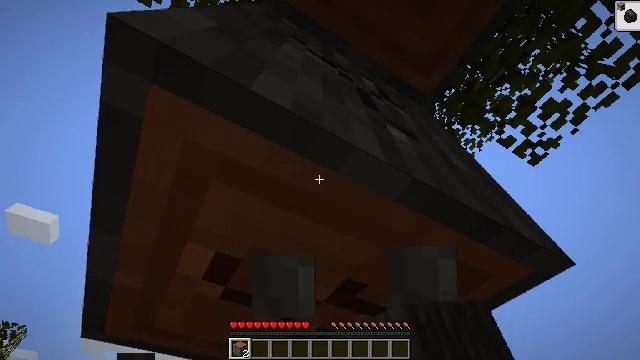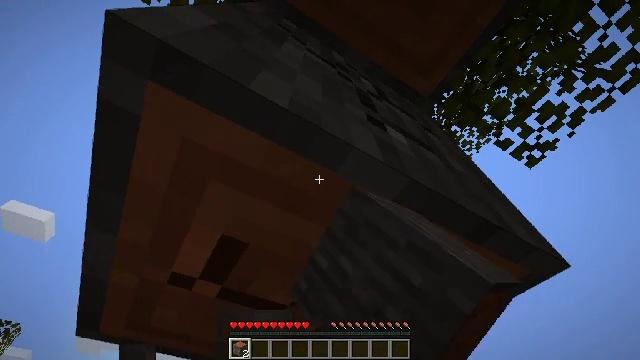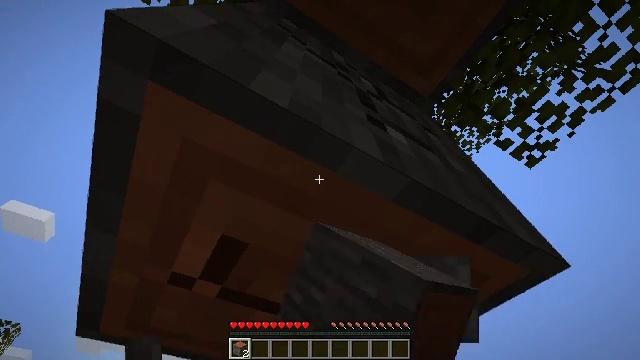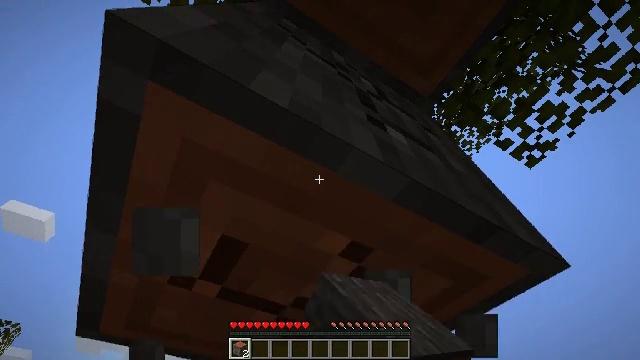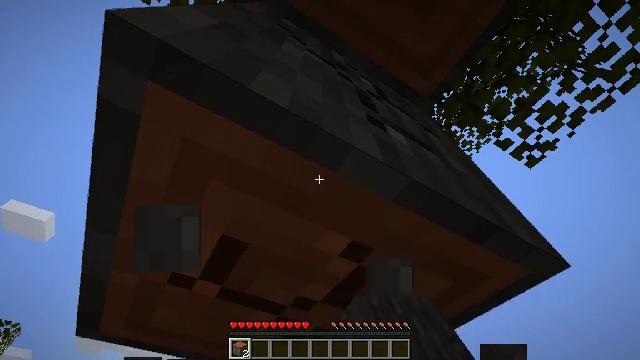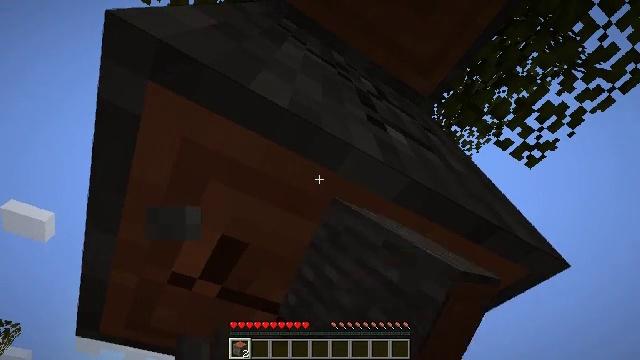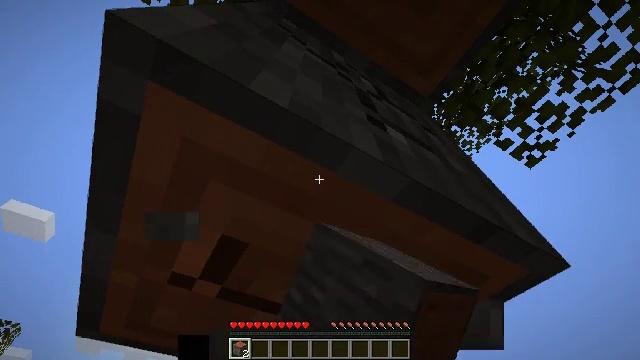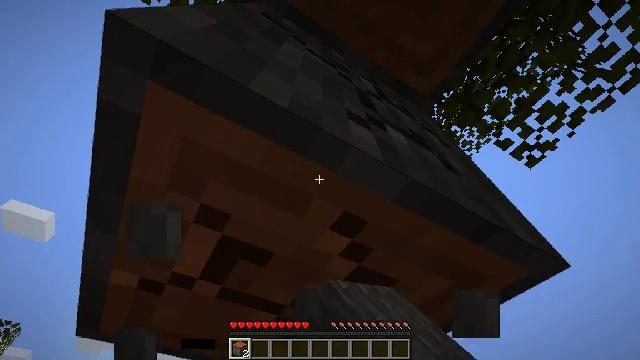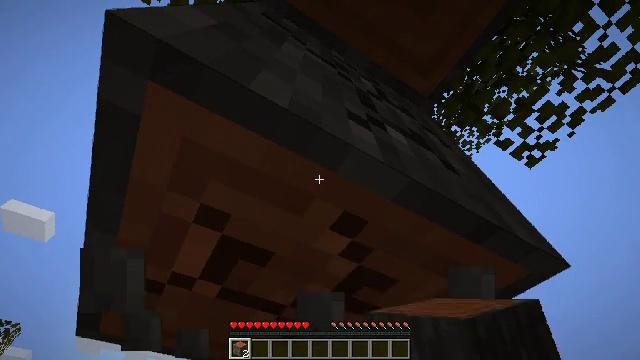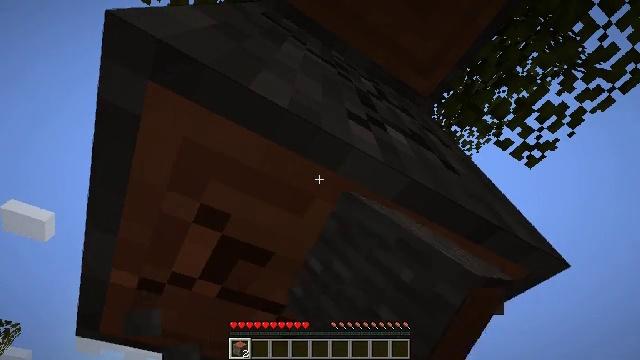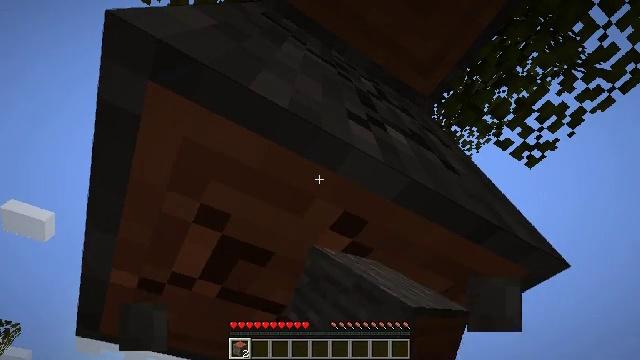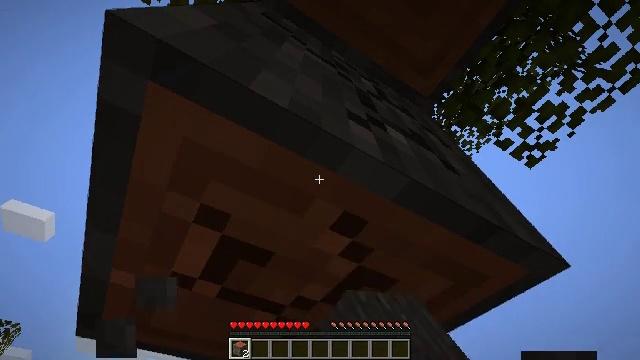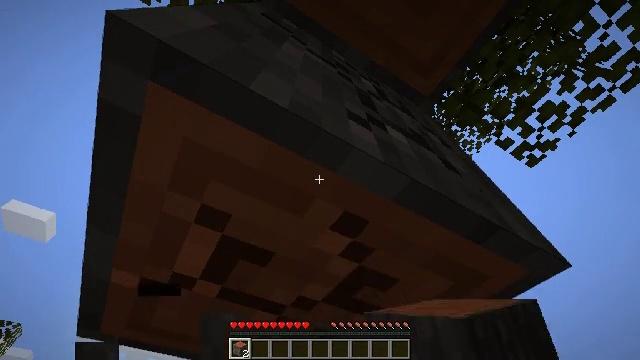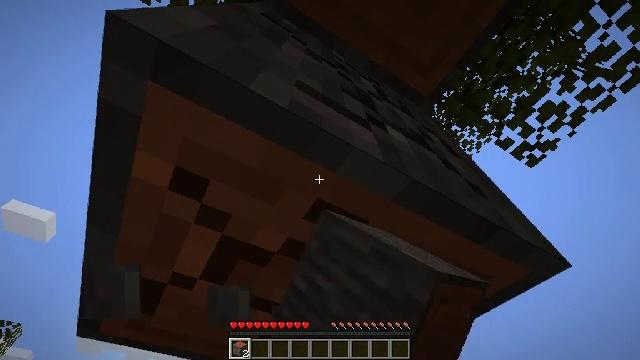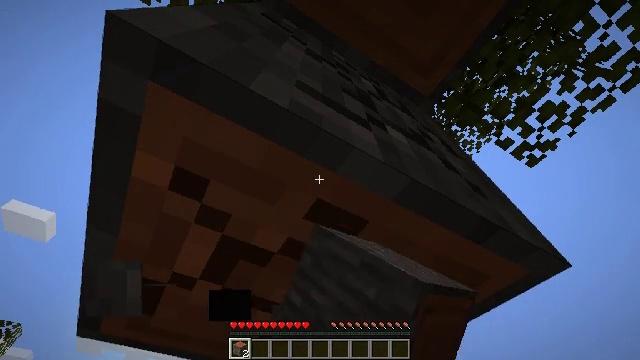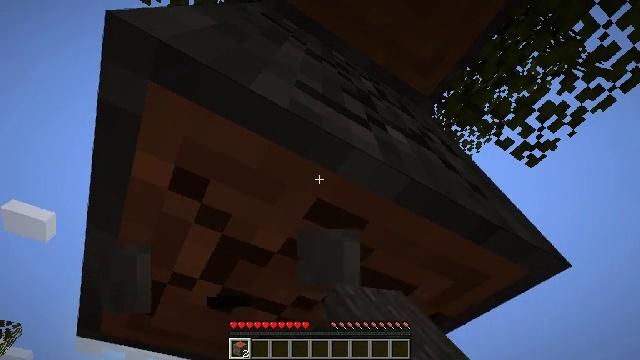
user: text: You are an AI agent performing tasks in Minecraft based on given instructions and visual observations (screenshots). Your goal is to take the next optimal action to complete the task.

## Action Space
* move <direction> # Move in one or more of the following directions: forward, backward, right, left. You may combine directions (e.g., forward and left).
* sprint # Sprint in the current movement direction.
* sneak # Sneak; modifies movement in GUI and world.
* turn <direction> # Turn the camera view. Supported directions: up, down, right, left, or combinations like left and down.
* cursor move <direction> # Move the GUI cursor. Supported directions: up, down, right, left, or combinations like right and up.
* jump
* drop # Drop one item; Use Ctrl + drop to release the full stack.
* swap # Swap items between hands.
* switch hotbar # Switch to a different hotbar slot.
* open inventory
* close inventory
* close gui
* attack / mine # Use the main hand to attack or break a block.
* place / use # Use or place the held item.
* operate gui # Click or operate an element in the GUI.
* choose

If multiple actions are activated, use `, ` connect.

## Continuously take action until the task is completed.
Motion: motion action
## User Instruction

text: Harvest the acacia log from the forest.
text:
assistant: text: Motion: attack / mine
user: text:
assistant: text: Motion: attack / mine
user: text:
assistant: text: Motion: attack / mine
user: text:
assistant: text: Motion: attack / mine
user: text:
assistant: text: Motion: attack / mine
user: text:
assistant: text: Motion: attack / mine
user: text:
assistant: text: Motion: attack / mine
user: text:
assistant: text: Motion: attack / mine
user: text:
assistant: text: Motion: attack / mine
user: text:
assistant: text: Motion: attack / mine
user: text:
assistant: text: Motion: attack / mine
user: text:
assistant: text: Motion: attack / mine
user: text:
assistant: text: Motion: attack / mine
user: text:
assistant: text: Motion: attack / mine
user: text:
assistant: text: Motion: attack / mine
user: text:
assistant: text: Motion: attack / mine
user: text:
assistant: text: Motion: attack / mine
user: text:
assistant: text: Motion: attack / mine
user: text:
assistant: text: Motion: attack / mine
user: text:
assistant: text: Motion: attack / mine
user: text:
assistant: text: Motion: attack / mine
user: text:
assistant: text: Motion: attack / mine
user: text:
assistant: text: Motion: attack / mine
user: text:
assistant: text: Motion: attack / mine
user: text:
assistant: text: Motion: attack / mine
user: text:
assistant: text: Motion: attack / mine
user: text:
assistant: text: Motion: attack / mine
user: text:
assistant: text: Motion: attack / mine
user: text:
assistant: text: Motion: attack / mine
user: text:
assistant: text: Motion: attack / mine